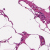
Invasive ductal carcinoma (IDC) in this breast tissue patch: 0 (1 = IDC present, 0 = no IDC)